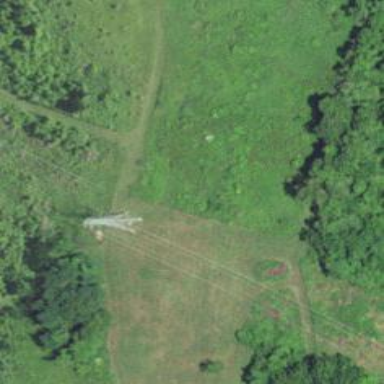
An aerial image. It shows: Power tower.